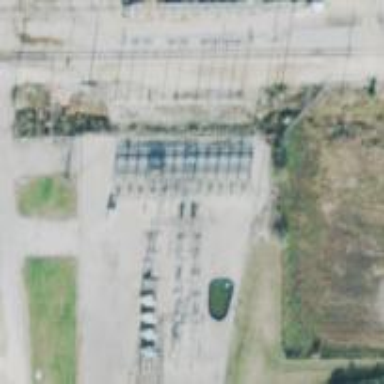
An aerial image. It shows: Power substation.